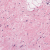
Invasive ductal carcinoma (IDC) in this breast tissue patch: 0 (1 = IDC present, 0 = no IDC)